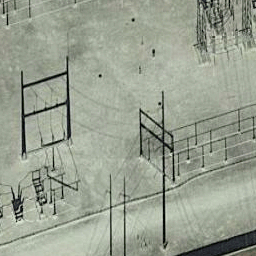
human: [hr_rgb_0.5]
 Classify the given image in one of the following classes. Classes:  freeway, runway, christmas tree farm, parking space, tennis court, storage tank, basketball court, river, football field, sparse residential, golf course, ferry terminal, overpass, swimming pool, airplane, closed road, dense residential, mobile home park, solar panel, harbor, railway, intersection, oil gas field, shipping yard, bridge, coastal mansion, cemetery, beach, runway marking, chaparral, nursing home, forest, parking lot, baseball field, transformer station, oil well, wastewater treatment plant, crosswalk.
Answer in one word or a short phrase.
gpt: transformer station